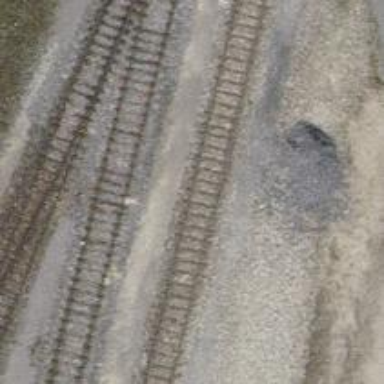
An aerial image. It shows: Siding railway track with one rail.